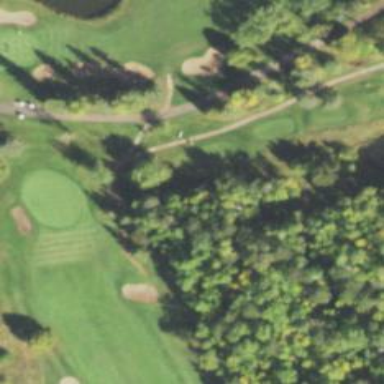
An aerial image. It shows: Pathway for golfing.